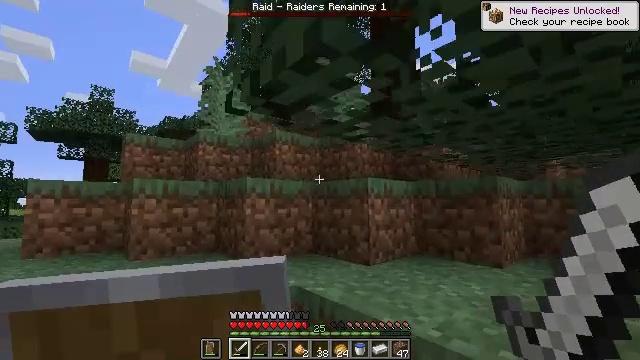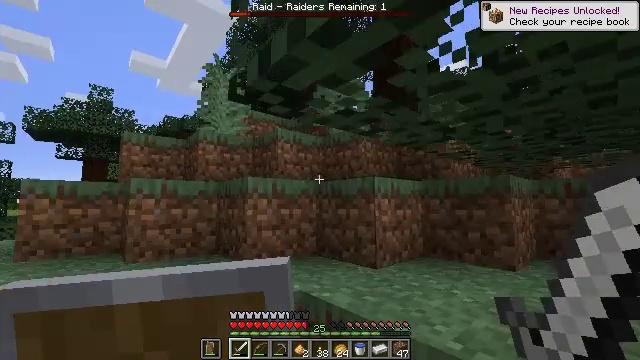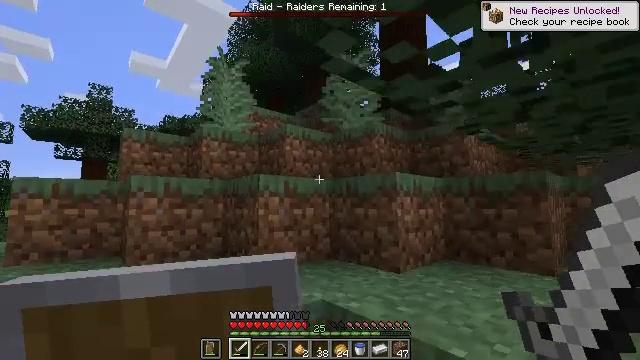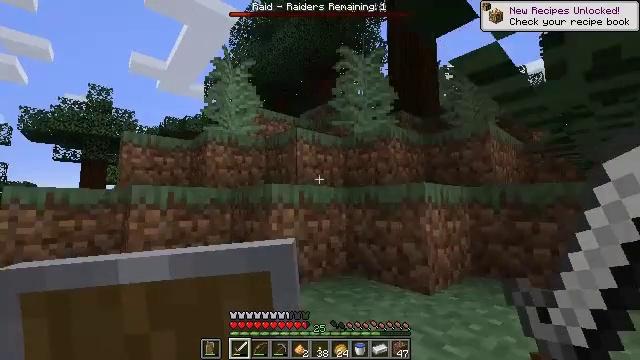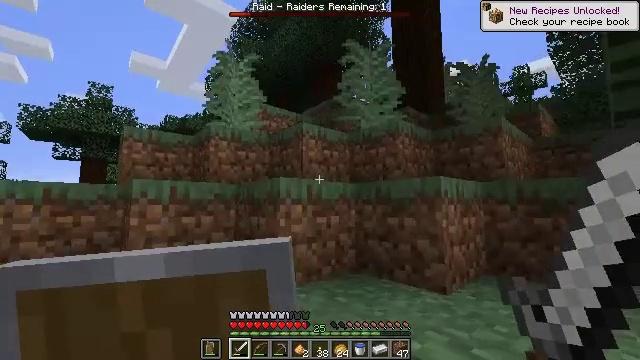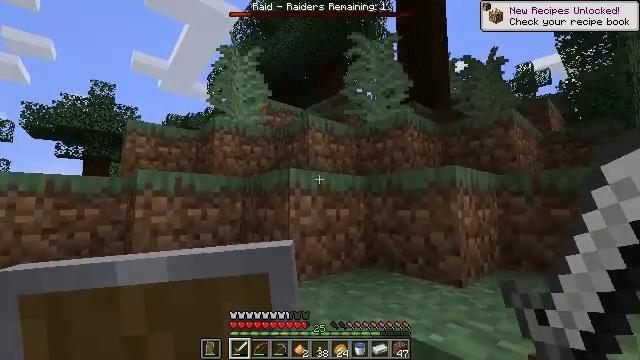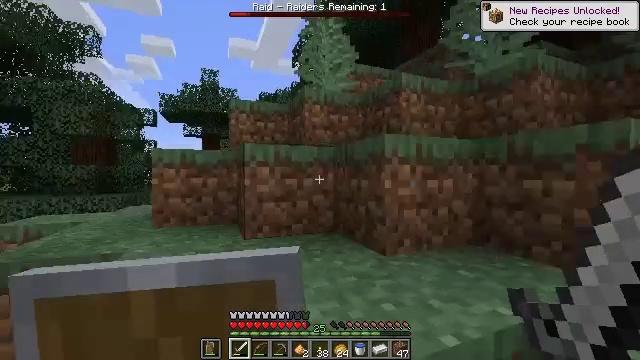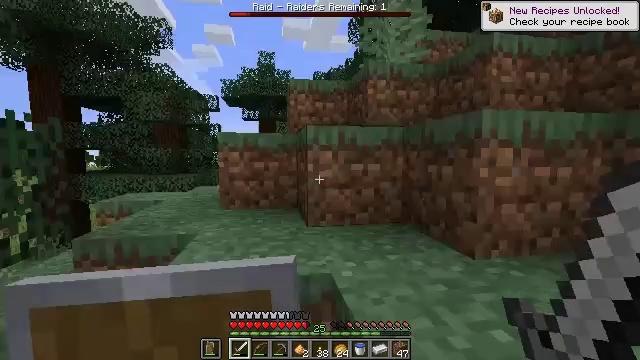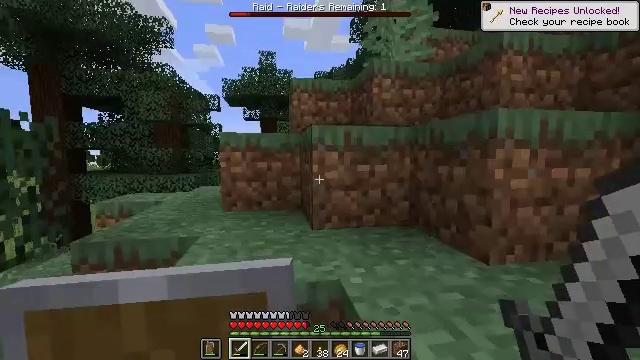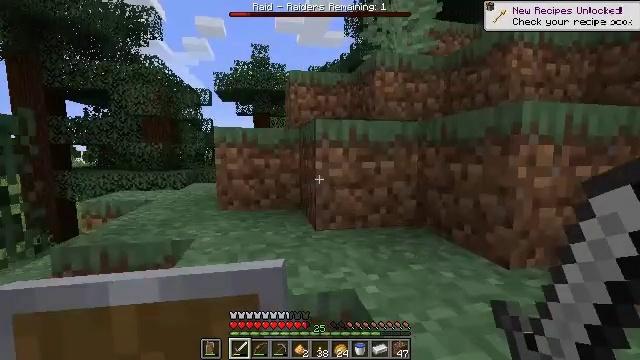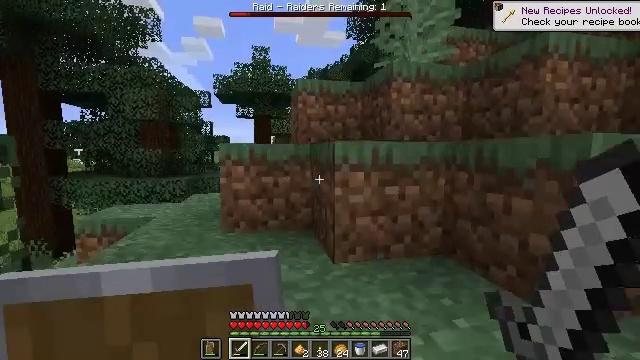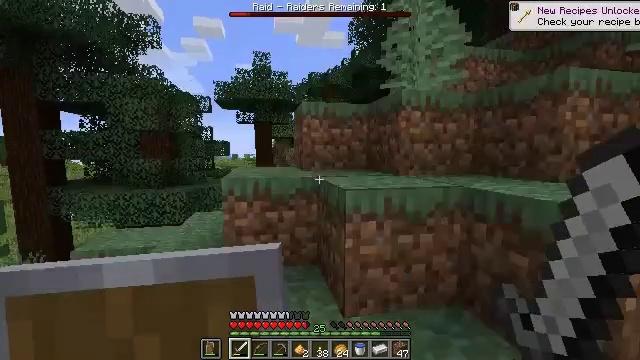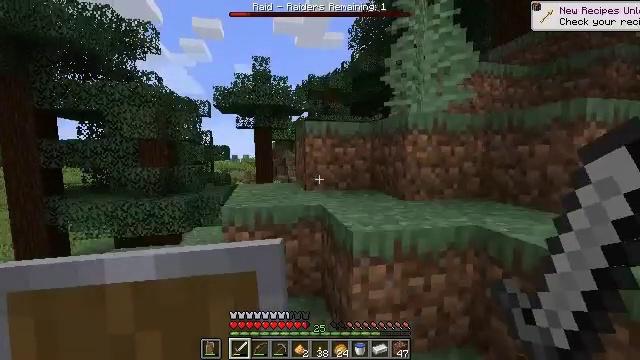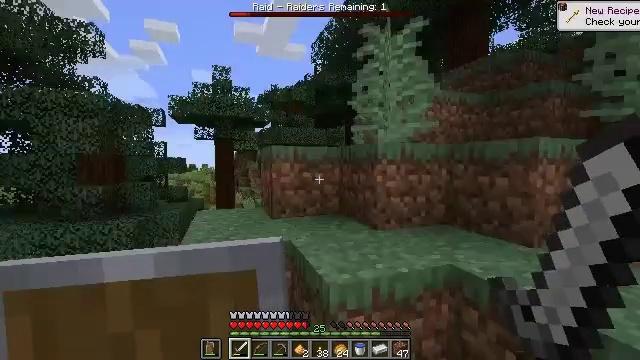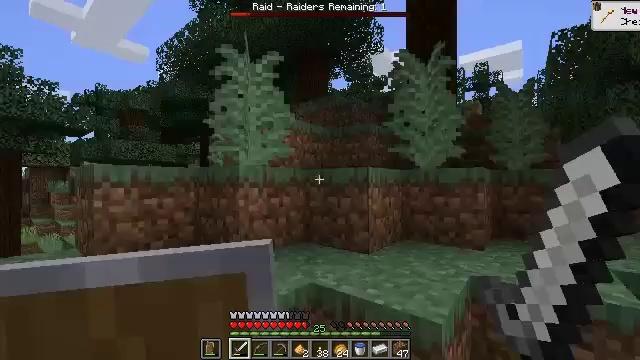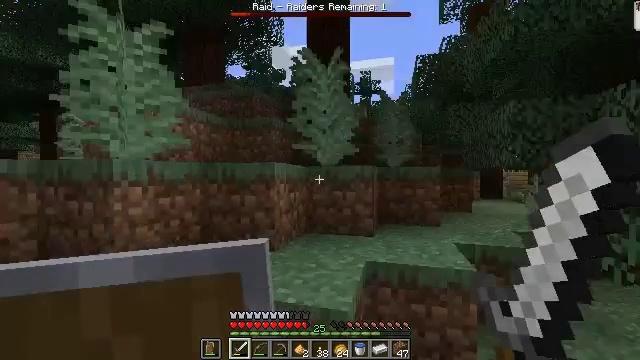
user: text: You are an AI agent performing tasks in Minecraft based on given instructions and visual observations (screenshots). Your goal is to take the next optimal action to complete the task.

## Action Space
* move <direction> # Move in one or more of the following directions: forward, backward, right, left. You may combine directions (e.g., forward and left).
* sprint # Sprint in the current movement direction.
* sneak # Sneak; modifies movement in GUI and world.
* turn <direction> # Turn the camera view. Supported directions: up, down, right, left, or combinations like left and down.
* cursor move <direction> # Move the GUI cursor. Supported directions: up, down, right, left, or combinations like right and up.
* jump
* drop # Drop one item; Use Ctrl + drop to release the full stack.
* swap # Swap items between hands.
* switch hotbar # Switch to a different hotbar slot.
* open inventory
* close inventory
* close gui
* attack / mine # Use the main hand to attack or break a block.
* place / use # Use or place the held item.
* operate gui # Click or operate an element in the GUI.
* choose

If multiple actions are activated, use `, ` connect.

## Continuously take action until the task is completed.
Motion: motion action
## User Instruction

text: Destroy the spruce leaves to get sticks and saplings.
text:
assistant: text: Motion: move forward and move left
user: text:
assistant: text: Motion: move forward and move left
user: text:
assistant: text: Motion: move forward and move left, jump
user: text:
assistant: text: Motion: move forward and move left, jump
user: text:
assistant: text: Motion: move forward and move left, jump
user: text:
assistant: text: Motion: move forward and move left, turn left and down
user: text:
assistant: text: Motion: move forward and move left, turn left and down
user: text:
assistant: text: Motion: move forward and move left
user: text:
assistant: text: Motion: move forward and move left, turn right
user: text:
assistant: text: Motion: move forward, jump
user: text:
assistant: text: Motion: move forward, jump
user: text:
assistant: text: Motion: move forward, jump
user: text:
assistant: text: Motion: move forward, turn right and up, jump
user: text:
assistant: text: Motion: move forward, turn right and up, jump
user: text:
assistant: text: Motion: move forward and move left, turn right and down
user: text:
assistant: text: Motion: move forward and move left, turn right
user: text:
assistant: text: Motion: move forward and move left, turn right
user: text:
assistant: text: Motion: move forward and move left
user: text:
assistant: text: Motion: move forward and move left, turn right and down
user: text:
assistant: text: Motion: move forward and move left
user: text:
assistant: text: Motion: move forward and move left, turn right, jump
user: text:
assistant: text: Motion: move forward and move left, turn right and down, jump
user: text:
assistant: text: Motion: move forward and move left, turn right, jump
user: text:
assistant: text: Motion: move forward and move left, jump
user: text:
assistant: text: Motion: move forward and move left
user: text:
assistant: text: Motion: move forward and move left, turn right
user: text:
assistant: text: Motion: move forward, turn right
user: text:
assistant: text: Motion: move forward
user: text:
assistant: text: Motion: move forward
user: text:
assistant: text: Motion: move forward